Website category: phone
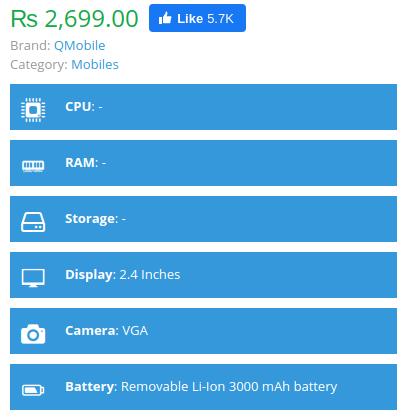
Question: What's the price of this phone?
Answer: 2,699.00

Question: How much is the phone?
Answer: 2,699.00

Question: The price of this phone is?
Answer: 2,699.00

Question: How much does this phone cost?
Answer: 2,699.00

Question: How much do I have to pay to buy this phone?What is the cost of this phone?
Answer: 2,699.00

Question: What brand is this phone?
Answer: QMobile

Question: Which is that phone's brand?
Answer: QMobile

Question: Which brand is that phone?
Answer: QMobile

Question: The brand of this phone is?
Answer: QMobile

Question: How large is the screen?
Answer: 2.4 Inches

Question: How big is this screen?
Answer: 2.4 Inches

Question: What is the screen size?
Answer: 2.4 Inches

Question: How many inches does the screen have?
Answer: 2.4 Inches

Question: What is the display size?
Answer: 2.4 Inches

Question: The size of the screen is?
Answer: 2.4 Inches

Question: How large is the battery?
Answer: Removable Li-Ion 3000 mAh battery

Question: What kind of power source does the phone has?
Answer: Removable Li-Ion 3000 mAh battery

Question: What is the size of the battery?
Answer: Removable Li-Ion 3000 mAh battery

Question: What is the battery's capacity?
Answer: Removable Li-Ion 3000 mAh battery

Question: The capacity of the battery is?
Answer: Removable Li-Ion 3000 mAh battery